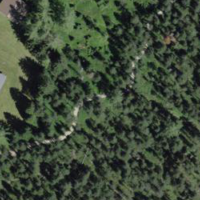
EUNIS habitat code: 43
Species observed at this site:
Rubus saxatilis